Question: I am working on making a blog with <URL>. I have a text box that stores the 'title', a textarea that stores the 'content' of my blog entry, and a "Submit" button. When I press the button I insert a 'title' and 'content' field into a Meteor Collection called 'Entries'.
In my HTML I use this template to render the blog entry:
'''
<template name="cur_entries">
{{#each entries}}
<h2>{{title}}</h2>
{{#markdown}}
{{content}}
{{/markdown}}
<hr>
{{/each}}
</template>
'''
And the Javascript for 'entries' is:
'''
Template.cur_entries.entries = function() {
return Entries.find({}, {sort: {date_created: -1}});
}
'''
It only partly works. Leaving the 'title' textbox blank, writing <URL> in my 'content' textarea, and pressing "Submit" results in this:

As you can see the ">" is preserved, and instead of having '"'s, there are '&quot;'s. I believe when text gets posted from the Meteor Collection, it is formatted to be "correctly" rendered by HTML, instead of just plain text. Unfortunately, in this case, I don't want this convenience. Is there any way to get just plain text from a Meteor Collection?
Thanks.
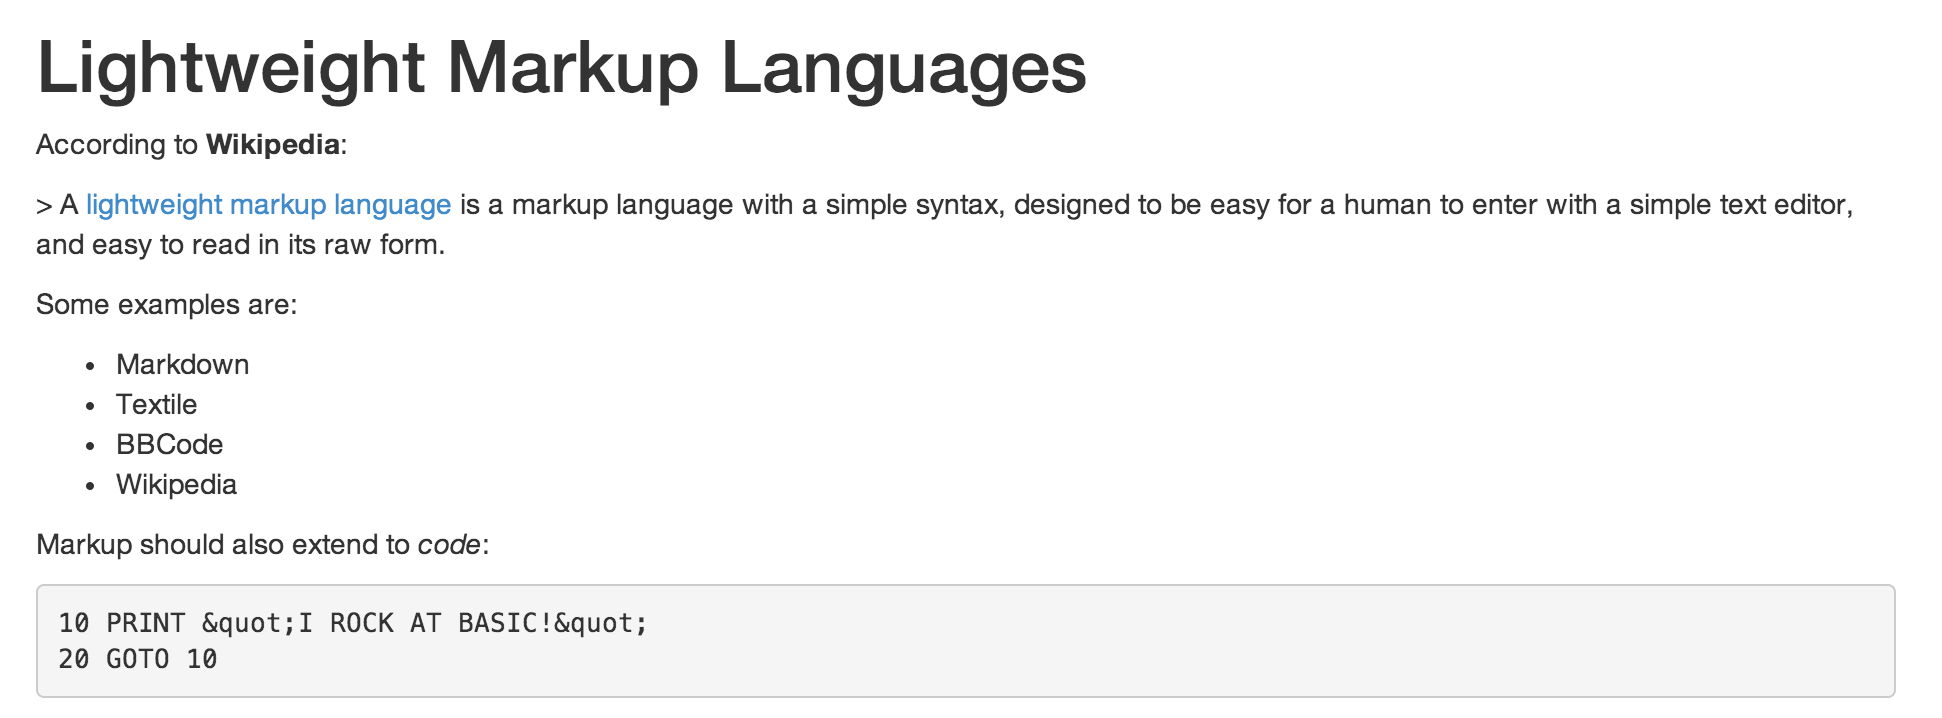
Answer: try using 3 curly brackets to render them as HTML.
'''
{{#markdown}}
{{{content}}}
{{/markdown}}
'''